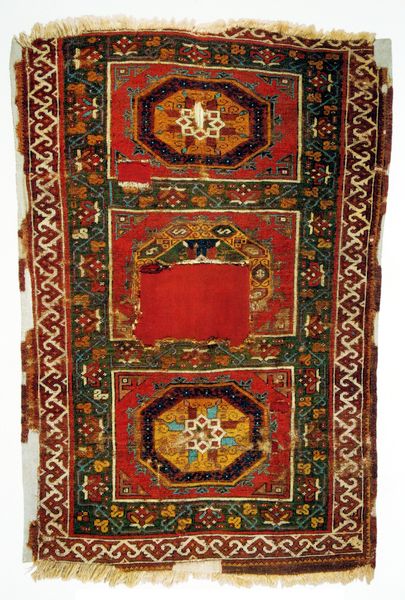
Titel: "Holbein"-Teppich
Standort: Berlin
Institution: Museum für Islamische Kunst
Schlagwörter: blau, weiß, gelb, grün, ocker, blume, blumen, braun, bunt, schwarz, türkis, blüten, rot, muster, ornament, teppich, alt, rahmen, felder, fransen, gold, stoff, pflanzen, seide, fliegen, farbig, afrika, rand, zerstörung, bordüre, wolle, dunkelrot, floral, ornamente, verzierung, läufer, foto, rechtecke, orient, orientalisch, rechteck, stern, groß, asien, loch, mosaik, löcher, ranke, fragment, stück, geometrisch, kaputt, arabisch, türkisch, rosette, orientteppich, teppisch, weich, gewebe, textil, mittelfeld, gewebt, vierecke, islam, kelim, knüpfen, perser, persien, weben, motten, oktogon, achteck, osten, sechseck, perserteppich, schwatz, franzen, fotgrafie, mittig, beschädigt, osmanen, iran, persisch, türken, gebetsteppich, geknüpft, fehlstellen, tibet, tappisserie, zerfranst, aufgefranzt, ausgefarnzt, fehlstelle, orrient, rest, sehr alt, seitenfelder, achtecke, fliegender teppich, wandteppisch, raport, afgan